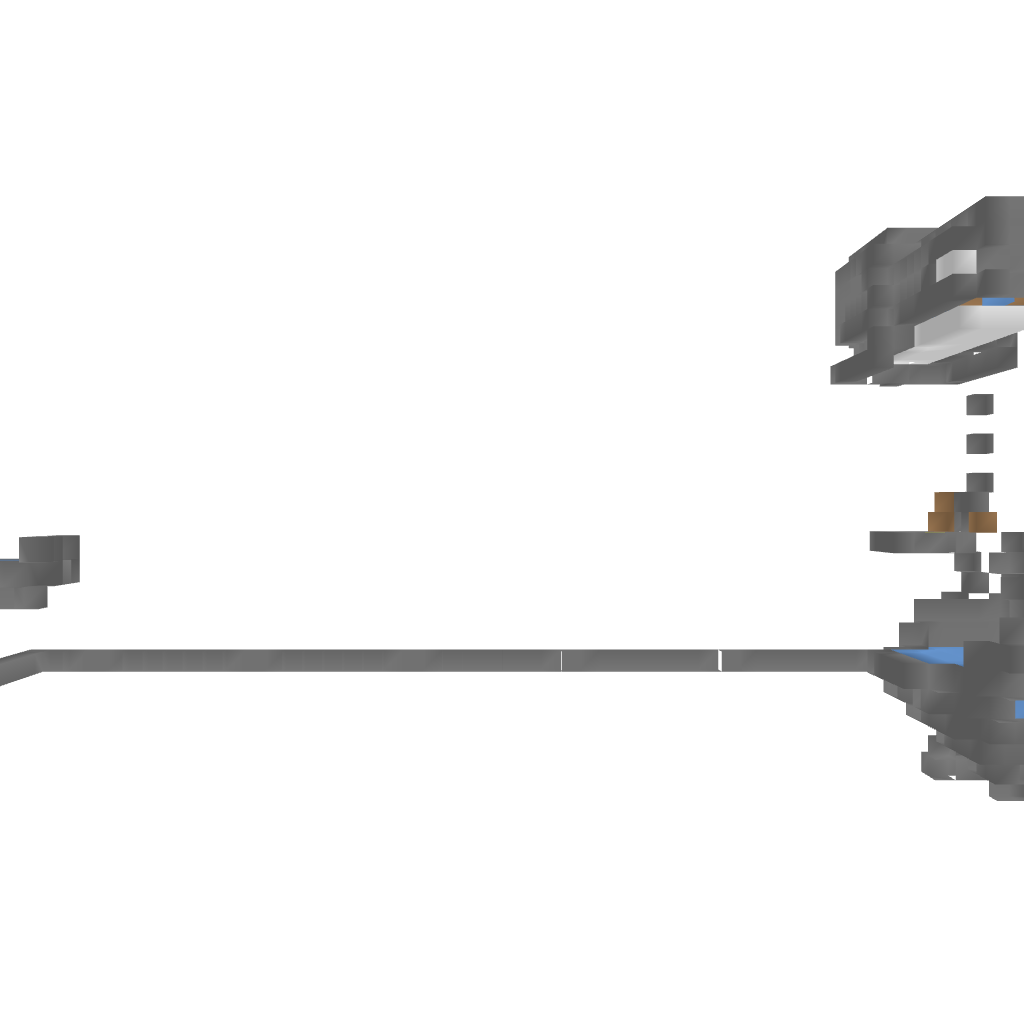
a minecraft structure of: TNT Mob Trap-Death Bowl bad low quality